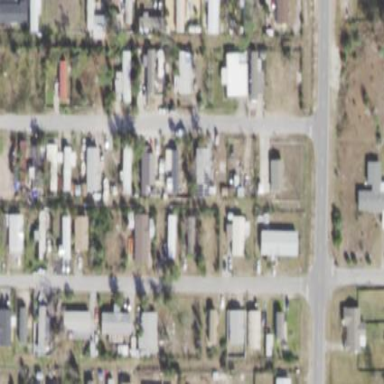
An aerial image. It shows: Residential area known as trailer park.